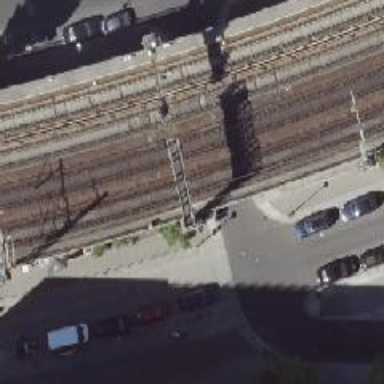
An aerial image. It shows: Viaduct railway bridge with electrified contact lines. The railway is supported by ballastless tracks.